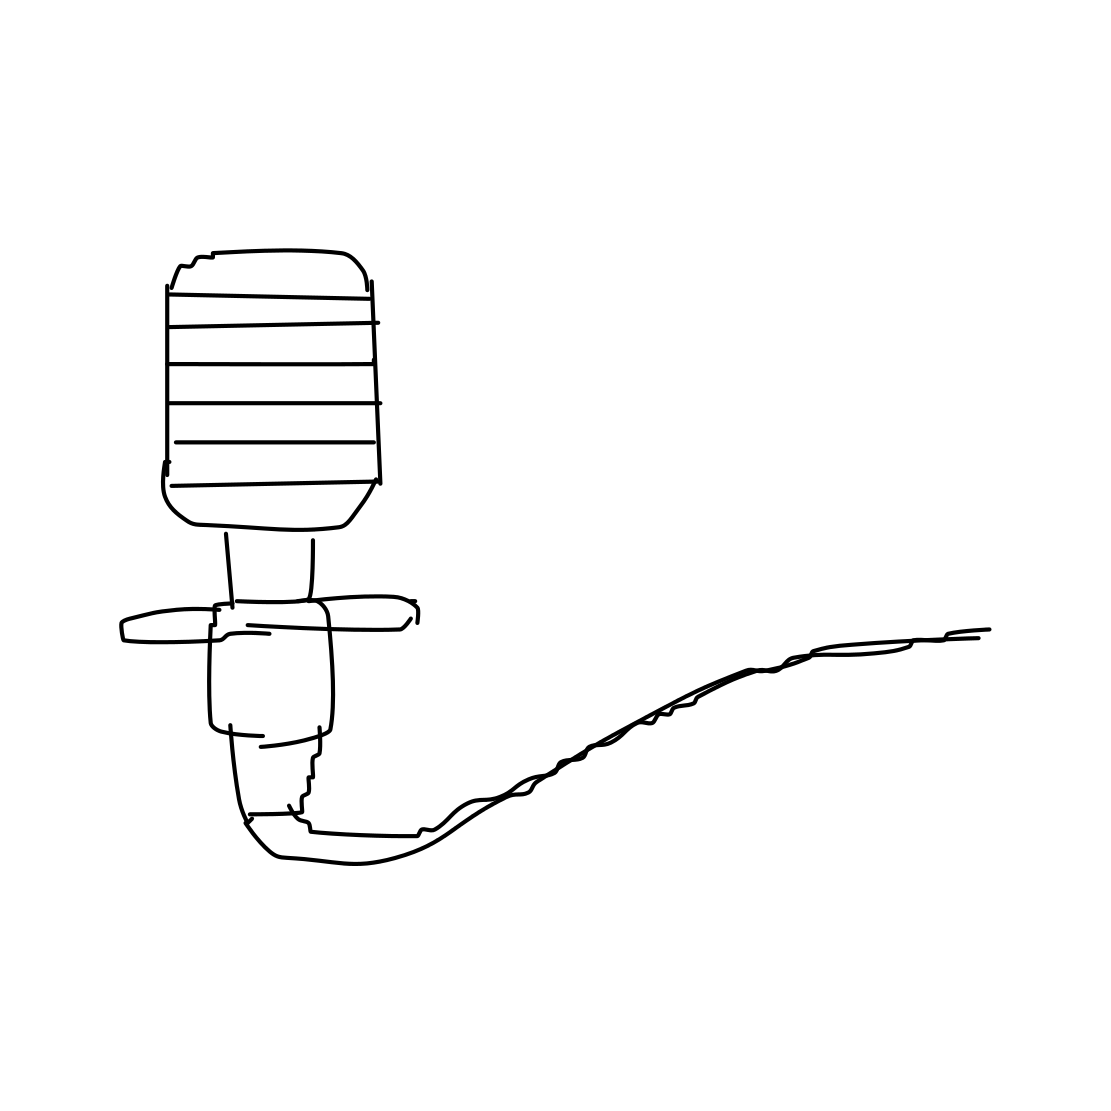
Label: microphone